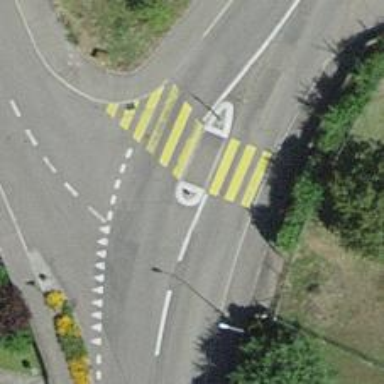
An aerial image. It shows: Uncontrolled crossing with yellow zebra marking and island.